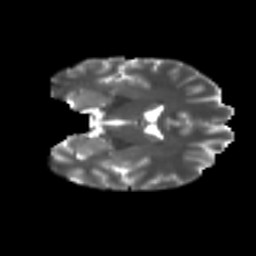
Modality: T2w
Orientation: coronal
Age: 25
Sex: female
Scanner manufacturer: ge
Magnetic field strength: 3 T
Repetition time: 7.8 s
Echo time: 0.0608 s